Бистабильные нелинейные полупроводниковые элементы (например, тиристоры) широко используются в электронике в качестве переключателей и генераторов электромагнитных колебаний. С помощью тиристоров обычно управляют переменными токами в силовой электронике, например преобразуют мегаваттные переменные токи в постоянные. Бистабильные элементы также могут быть модельными системами для изучения самоорганизации в физике (это рассматривается в части этой задачи), в биологии (часть ) и в других областях современной нелинейной динамики.
Часть А. Стационарные состояния и неустойчивости (2.3 балла) На рисунке 1 показана так называемая S-образная вольт-амперная характеристика нелинейного элемента $\mathrm X$. В диапазоне напряжений между $U_\mathrm h = 4.00~В$ (удерживаемое напряжение) и $U_\mathrm{th} = 10.0~В$ (пороговое напряжение) эта вольт-амперная характеристика многозначна. График на рисунке 1 является ломанной (каждая ветвь представляет собой отрезок). Если верхнюю ветвь графика продлить, то она пройдет через начало координат. Это приближение хорошо описывает реальные тиристоры.
С помощью графика определите сопротивление $R_{\text{on}}$ элемента $\mathrm X$ на верхней ветви вольт-амперной характеристики и $R_{\text{off}}$ на нижней ветви соответственно. Средняя ветвь описывается уравнением \begin{equation} \begin{equation} \begin{equation} I = I_0 - \frac{U}{R_{\text{int}}}. \end{equation}Найдите значения параметров $I_0$ и $R_{\text{int}}$. Элемент $\mathrm X$ соединен последовательно (рисунок 2) с резистором $R$, катушкой индуктивности $L$ и идеальным источником напряжения $\mathcal{E}$. Если электрическая цепь находится в стационарном состоянии, то сила тока постоянна во времени, $I(t) = \text{const}$.
Сколько возможных стационарных состояний может иметь электрическая цепь, изображенная на рисунке 2, при некотором заданном значении $\mathcal{E}$ и при $R = 3.00~\Omega$? Каким будет ответ при $R = 1.00~\Omega$?
Пусть в электрической цепи, показанной на рисунке 2, $R = 3.00~\Omega$, $L = 1.00~мкГн$ и $\mathcal{E} = 15.0~В$. Определите значения сила тока $I_{\text{stationary}}$ и напряжения $V_{\text{stationary}}$ на нелинейном элементе $X$ в стационарном состоянии. Пусть электрическая цепь на рисунке 2 находится в стационарном состоянии с $I(t) = I_{\text{stationary}}$. Стационарное состояние называется устойчивым, если после небольшого изменения тока (увеличения или уменьшения) значение тока возвращается к стационарному состоянию. Однако, если система продолжает уходить от стационарного состояния, то оно называется неустойчивым.
Используйте численные значения заданные в и изучите стабильность стационарного состояния с $I(t) = I_{\text{stationary}}$. Является ли стационарное состояние устойчивым или неустойчивым? В этой части мы исследуем новую схему электрической цепи (рисунок 3). Нелинейный элемент $\mathrm X$ соединен с конденсатором емкостью $C = 1.00~мкФ$ параллельно. Этот блок включен последовательно с резистором $R = 3.00~\Omega$ и идеальным источником постоянного напряжения $\mathcal{E} = 15.0~В$. Оказывается, что в этой цепи возникают колебания. За время одного периода колебаний свойства элемента $\mathrm X$ «перескакивают» по вольт-амперной характеристике с одной ветви на другую.
Нарисуйте цикл одного колебания на вольт-амперной характеристике, в том числе, укажите направление колебания (по часовой или против часовой стрелки). Обоснуйте свой ответ с помощью уравнений и схем.
Найдите формулы для времён $t_1$ и $t_2$, в течение которых система находится на каждой из ветвей вольт-амперной характеристики во время периода колебаний. Определите их численные значения. Найдите численное значение периода колебаний $T$, полагая, что временем, необходимым для скачкообразного перехода между ветвями вольт-амперной характеристики, можно пренебречь.
Часть C. Бистабильные нелинейные элементы в биологии: нейристор (1.7 балла) В этой части задачи мы рассмотрим применение бистабильных нелинейных элементов к моделированию биологических процессов. Нейрон в человеческом мозге обладает следующим свойством: при возбуждении внешним сигналом он совершает одно колебание, а затем возвращается в исходное состояние. Эта свойство называется возбудимостью. Благодаря этому свойству импульсы могут распространяться в сети связанных нейронов, которые образуют нервные системы. Полупроводниковый чип, предназначенный для имитации возбудимости и распространения импульса, называется нейристором.
Оцените среднюю мощность $P$, рассеянную нелинейным элементом в течение одного колебания. Достаточно привести порядок величины.
Схематически нарисуйте графики временной зависимости тока $I_\mathrm X(t)$ через нелинейный элемент $\mathrm X$ для $\tau < \tau_{\text{crit}}$ и для $\tau > \tau_{\text{crit}}$.
Найдите выражение для критического времени $\tau_{\text{crit}}$ и его численное значение, при котором происходит изменение поведения системы.
Является ли схема нейристором при $\tau = 1.00 \cdot 10^{-6}~с$?
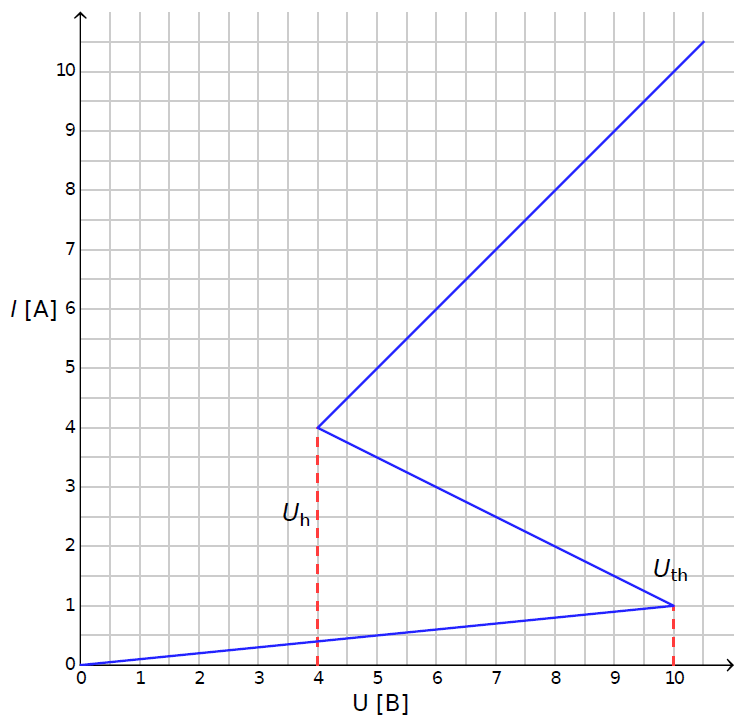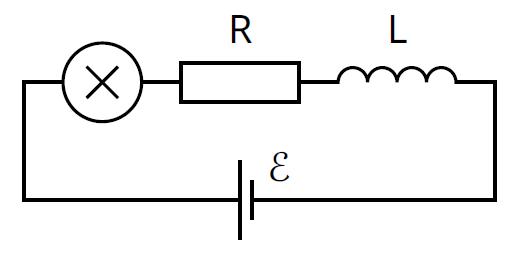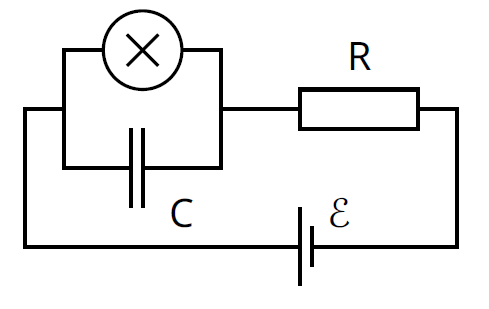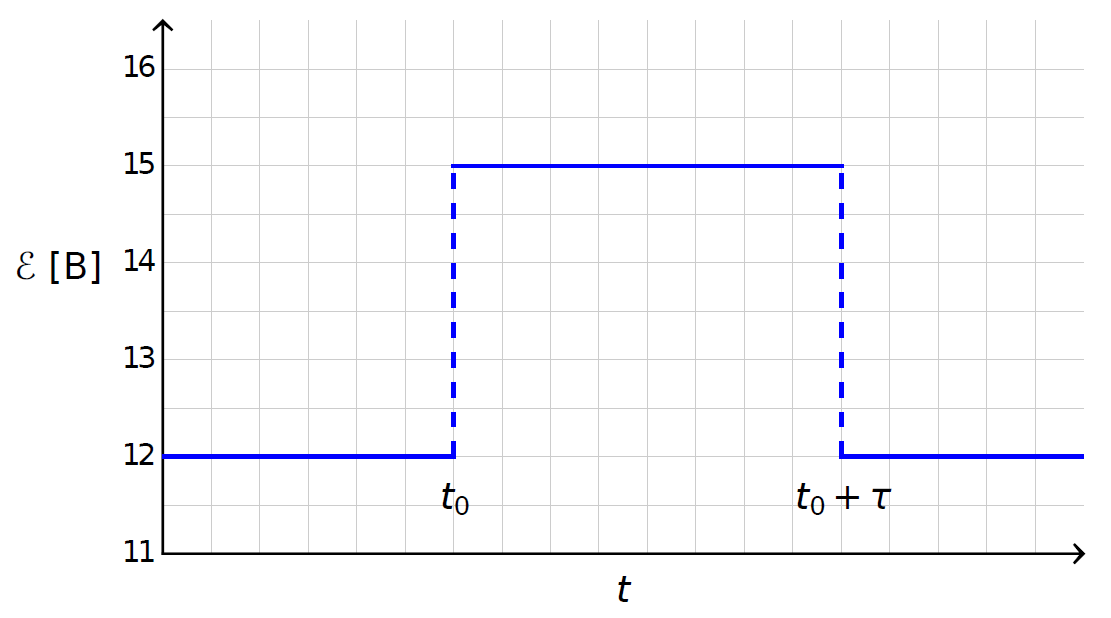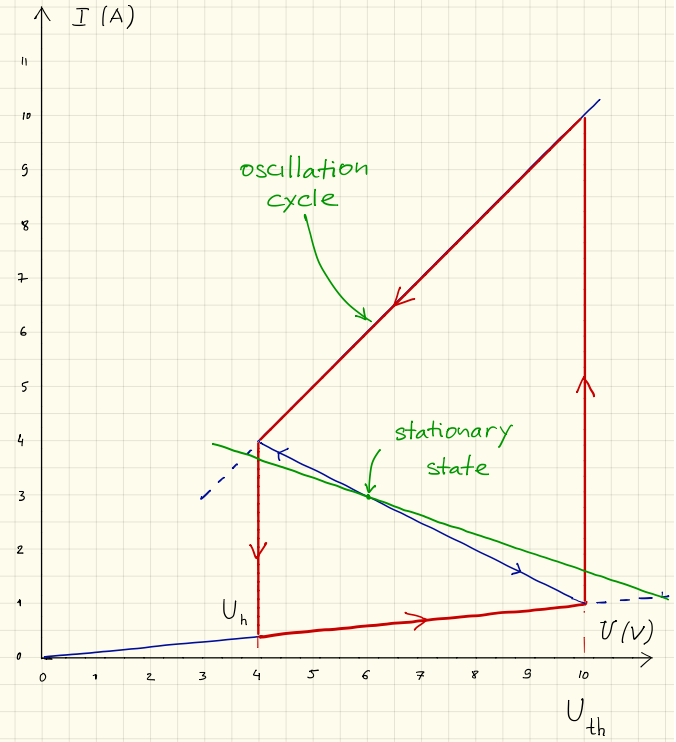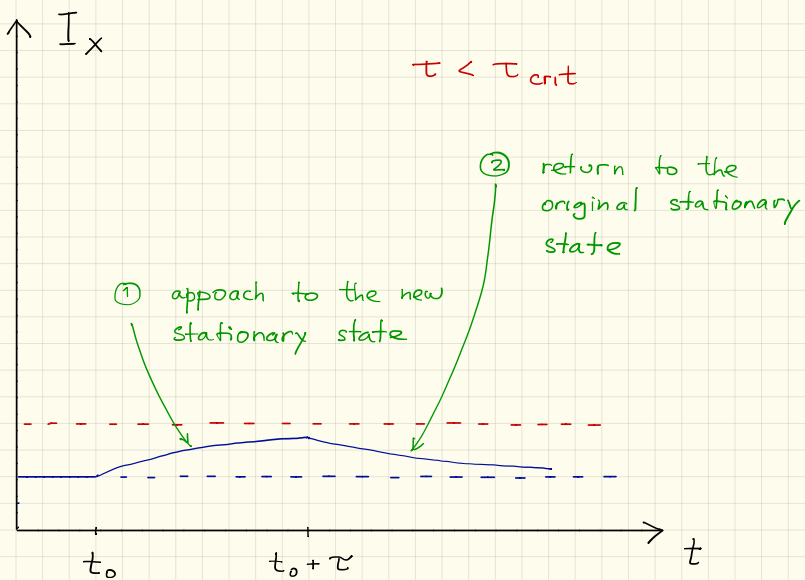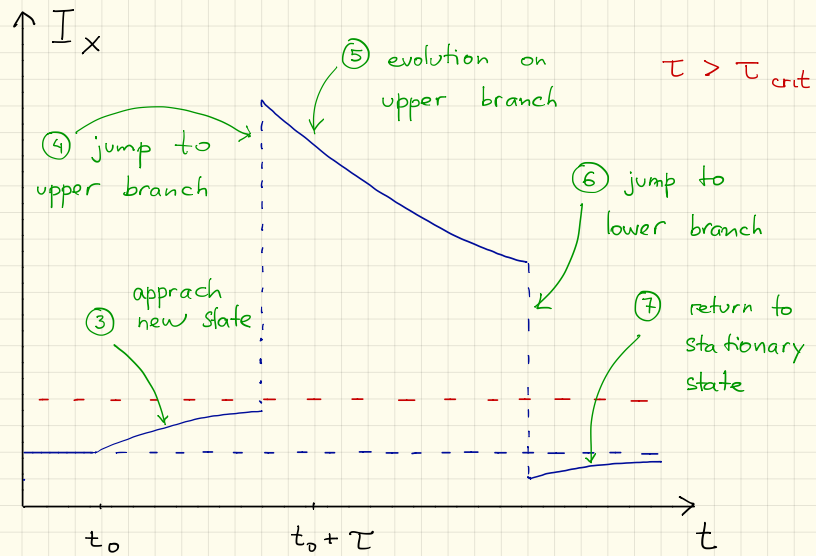
С помощью графика определите сопротивление $R_{\text{on}}$ элемента $\mathrm X$ на верхней ветви вольт-амперной характеристики и $R_{\text{off}}$ на нижней ветви соответственно. Средняя ветвь описывается уравнением  \begin{equation}  I = I_0 - \frac{U}{R_{\text{int}}}.  \end{equation}Найдите значения параметров $I_0$ и $R_{\text{int}}$.
Решение: Снимаем значения с ВАХ:
Ответ: $R_{\text{off}} = 10.0 \, \Omega$, $R_{\text{on}} = 1.00 \, \Omega$, $R_{\text{int}} = 2.00 \, \Omega$, $I_0 = 6.00~А$

Сколько возможных стационарных состояний может иметь электрическая цепь, изображенная на рисунке 2, при некотором заданном значении $\mathcal{E}$ и при $R = 3.00~\Omega$? Каким будет ответ при $R = 1.00~\Omega$?
Решение: Закон Кирхгофа для цепи:\[\mathcal E=IR+U.\]Тогда в стационарном состоянии напряжение $U$ на нелинейном элементе и ток через него связаны как:\[I=\frac{\mathcal E-U}{R}.\]Стационарные состояния определяются пересечением этой зависимости с ВАХ нелинейного элемента.При $R=3.00~\Omega$ может существовать только одно пересечение этих кривых. При $R=1.00~\Omega$ при разных значениях ЭДС могут быть 1, 2 или 3 пересечения.
Ответ: При $R=3.00~\Omega$ — одно стационарное состояние  При $R=1.00~\Omega$ при разных значениях ЭДС могут быть 1, 2 или 3 пересечения.
Ответ: При $R=1.00~\Omega$ — 1, 2 или 3 стационарных состояния

Пусть в электрической цепи, показанной на рисунке 2, $R = 3.00~\Omega$, $L = 1.00~мкГн$ и $\mathcal{E} = 15.0~В$. Определите значения сила тока $I_{\text{stationary}}$ и напряжения $V_{\text{stationary}}$ на нелинейном элементе $X$ в стационарном состоянии.
Решение: Стационарное состояние находится на промежуточной ветви ВАХ, поэтому координаты точки пересечения можно найти как:\[I_\mathrm{stationary}=\frac{\mathcal E-R_\mathrm{int}I_0}{R-R_\mathrm{int}}=3.00~А,\quad U_\mathrm{stationary}=R_\mathrm{int}(I_0-I_\mathrm{stationary})=6.00~В.\]
Ответ: \[I_\mathrm{stationary}=3.00~А,\quad U_\mathrm{stationary}=6.00~В\]

Используйте численные значения заданные в А3 и изучите стабильность стационарного состояния с $I(t) = I_{\text{stationary}}$. Является ли стационарное состояние устойчивым или неустойчивым?
Решение: Второй закон Кирхгофа для цепи в нестационарном состоянии:\[\mathcal E=IR+U_\mathrm X+L\frac{\mathrm dI}{\mathrm dt}=IR+(I_0-I)R_\mathrm{int}+L\frac{\mathrm dI}{\mathrm dt}\implies \\\implies L\frac{\mathrm dI}{\mathrm dt}=\mathcal E-I_0R_\mathrm{int}-(R-R_\mathrm{int})I=-(R-R_\mathrm{int})(I-I_\mathrm{stationary}).\]Таким образом, ток будет экспоненциально релаксировать к стационарному значению, а значит состояние будет устойчивым.
Ответ: Стационарное состояние устойчиво

Нарисуйте цикл одного колебания на вольт-амперной характеристике, в том числе, укажите направление колебания (по часовой или против часовой стрелки). Обоснуйте свой ответ с помощью уравнений и схем.

Найдите формулы для времён $t_1$ и $t_2$, в течение которых система находится на каждой из ветвей вольт-амперной характеристики во время периода колебаний. Определите их численные значения. Найдите численное значение периода колебаний $T$, полагая, что временем, необходимым для скачкообразного перехода между ветвями вольт-амперной характеристики, можно пренебречь.
Решение: Что на верхней, что на нижней ветке ВАХ цепь ведёт аналогично $RC$-контуру с конденсатором ёмкостью $C$ и резистором с сопротивлением $\dfrac{R_\mathrm{on/off}R}{R_\mathrm{on/off}+R}$ и источником напряжения с ЭДС:\[U_\mathrm{on/off}=\frac{R_\mathrm{on/off}}{R_\mathrm{on/off}+R}\mathcal E.\]Таким образом, зависимость напряжения от времени на каждой из ветвей будет задаваться выражением:\[U_\mathrm X(t)=U_\mathrm{on/off}+(U_\mathrm{th/h}-U_\mathrm{on/off})\exp\left[-\dfrac{R_\mathrm{on/off}+R}{R_\mathrm{on/off}RC}t\right].\]Отсюда можно найти время, которое система провела на нижней ветви: А также время, которое система провела на верхней ветви: Период равен сумме этих времён:\[T=t_\mathrm{on}+t_{\mathrm{off}}=6.12\cdot10^{-6}~с\]
Ответ: \[t_\mathrm{off}=\dfrac{R_\mathrm{off}R}{R_\mathrm{off}+R}C\ln\frac{U_\mathrm{off}-U_\mathrm h}{U_\mathrm{off}-U_\mathrm{th}}=3.71\cdot10^{-6}~с\]  А также время, которое система провела на верхней ветви:
Ответ: \[t_\mathrm{on}=\dfrac{R_\mathrm{on}R}{R_\mathrm{on}+R}C\ln\frac{U_\mathrm{th}-U_\mathrm {on}}{U_\mathrm{h}-U_\mathrm{on}}=2.41\cdot10^{-6}~с\]  Период равен сумме этих времён:\[T=t_\mathrm{on}+t_{\mathrm{off}}=6.12\cdot10^{-6}~с\]
Ответ: \[T=6.12\cdot10^{-6}~с\]

Оцените среднюю мощность $P$, рассеянную нелинейным элементом в течение одного колебания. Достаточно привести порядок величины.
Решение: Поскольку напряжение на нижней ветви ВАХ намного меньше напряжения на верхней, в рамках оценки можно пренебречь потерями энергии на нижней ветви. При этом на верхней ветви потери можно примерно оценить, исходя из среднего арифметического напряжений $U_\mathrm h$ и $U_\mathrm{th}$:\[E=\frac{1}{R_\mathrm{on}}\left(\frac{U_\mathrm h+U_\mathrm{th}}2\right)^2t_\mathrm{on}=1.18\cdot10^{-4}~Дж.\]Таким образом, мощность будет равна:\[P\sim\frac{E}{T}=19.3~Вт\] Примечание. Точный расчёт даёт ответ:\[P=17.29~Вт,\]поэтому приведённая оценка довольно близка к правде.
Ответ: \[P\sim20~Вт\]  Примечание. Точный расчёт даёт ответ:\[P=17.29~Вт,\]поэтому приведённая оценка довольно близка к правде.

Схематически нарисуйте графики временной зависимости тока $I_\mathrm X(t)$ через нелинейный элемент $\mathrm X$ для $\tau < \tau_{\text{crit}}$ и для $\tau > \tau_{\text{crit}}$.
Решение: При $\tilde{\mathcal E}=12.0~В$ стационарное состояние нелинейного элемента будет находиться на нижней ветви ВАХ. Равновесное напряжение будет равно:\[\tilde U=\frac{R_{\mathrm{off}}}{R+R_\mathrm{off}}\tilde{\mathcal E}=9.23~В.\]Когда напряжение возрастает до $\mathcal E=15.0~В$, система движется вдоль нижней ветви ВАХ в сторону увеличения напряжения.Если система не достигает $U_\mathrm{th}$ с моменту $\tau$, она возвращается в исходное состояние по нижней ветви.Если система достигает $U_\mathrm{th}$ до момента $\tau$, она перескакивает на верхнюю ветвь ВАХ. Пока система находится на верхней ветви ВАХ, напряжение успевает вернуться к исходному (т.к. $\tau < T$), и система возвращается в стационарное состояние, сделав одно колебание.

Найдите выражение для критического времени $\tau_{\text{crit}}$ и его численное значение, при котором происходит изменение поведения системы.
Решение: Время, которое требуется системе для достижения критического напряжения $U_\mathrm{th}$:
Ответ: \[\tau_\mathrm{crit}=\frac{R_\mathrm{off}R}{R_\mathrm{off}+R}C\ln\frac{U_\mathrm{off}-\tilde U}{U_\mathrm{off}-U_\mathrm{th}}=9.36\cdot10^{-7}~с\]

Является ли схема нейристором при $\tau = 1.00 \cdot 10^{-6}~с$?
Решение: Поскольку $\tau > \tau_\mathrm{crit}$, система совершит колебание, то есть будет вести себя как нейристор.
Ответ: Да, система является нейристором
Темы:
T